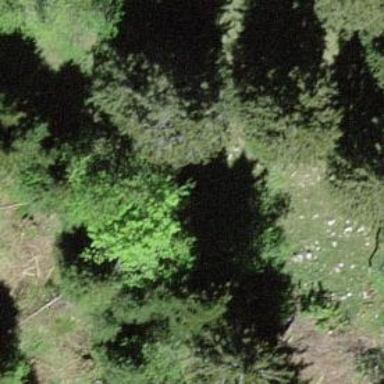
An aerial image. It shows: Needle-leaved tree in natural setting.